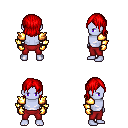
a pixel art fantasy rpg character, male body template, dark elf, purple skin, gold arm armor, red pants, red long bangs hairstyle, gold gloves, four views (front, back, left, right), 2x2 character sprite sheet, small pixel art, hard edges, no anti-aliasing